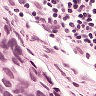
Metastatic tissue present: yes